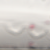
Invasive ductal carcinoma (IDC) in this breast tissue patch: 0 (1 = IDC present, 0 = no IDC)